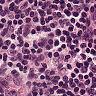
Metastatic tissue present: no